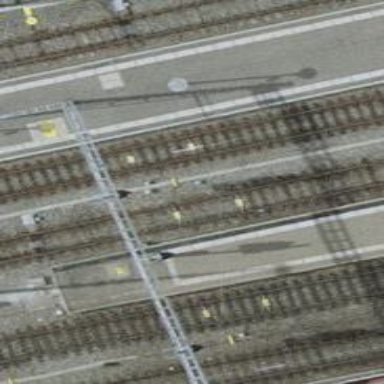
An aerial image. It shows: Railway signal.